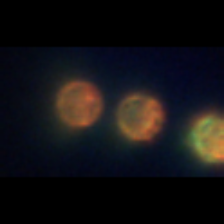
Taxon: Thalassiosira
Group: Diatoms